Question: I am having an issue with the height of the password field differing from that of the textfield above it even if I apply style="height:22px" directly to both elements.
Current HTML:
'''
<h2>Username
<label>
<input name="email" type="text" id="email" style="height:22px" />
</label>
</h2>
<h2>Password
<label>
<input name="password" type="password" id="password"style="height:22px" />
</label>
</h2>
'''
Current CSS:
'''
#logonForm input[type=text], #logonForm input[type=password] {
font-size:18px;
border-radius:8px;
padding-left:10px;
height:22px;
width:364px;
}
'''
This renders (with or without the style attribute) as

How do I make it render as the same height and why is this occurring?
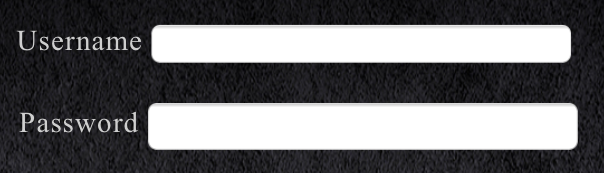
Answer: You might have to add explicit padding for ALL sides, not just padding-left:
'''
#logonForm input[type=text], #logonForm input[type=password] {
font-size:18px;
border-radius:8px;
padding:0 0 0 10px;
height:22px;
width:364px;
}
'''